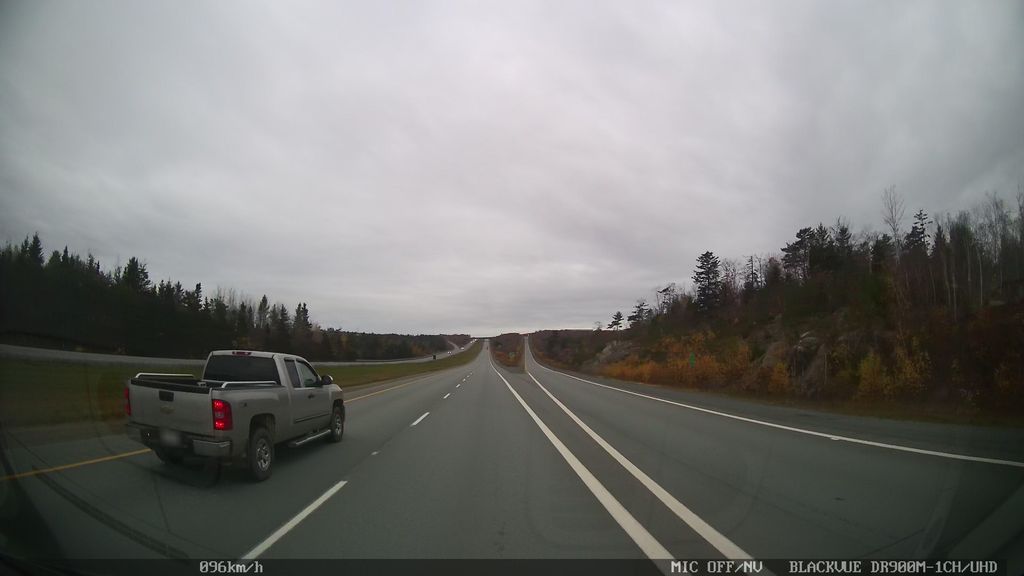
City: halifax